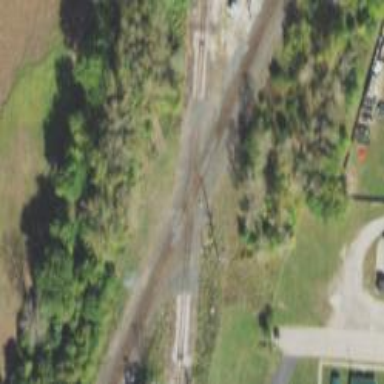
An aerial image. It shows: Railway crossing.